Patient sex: M
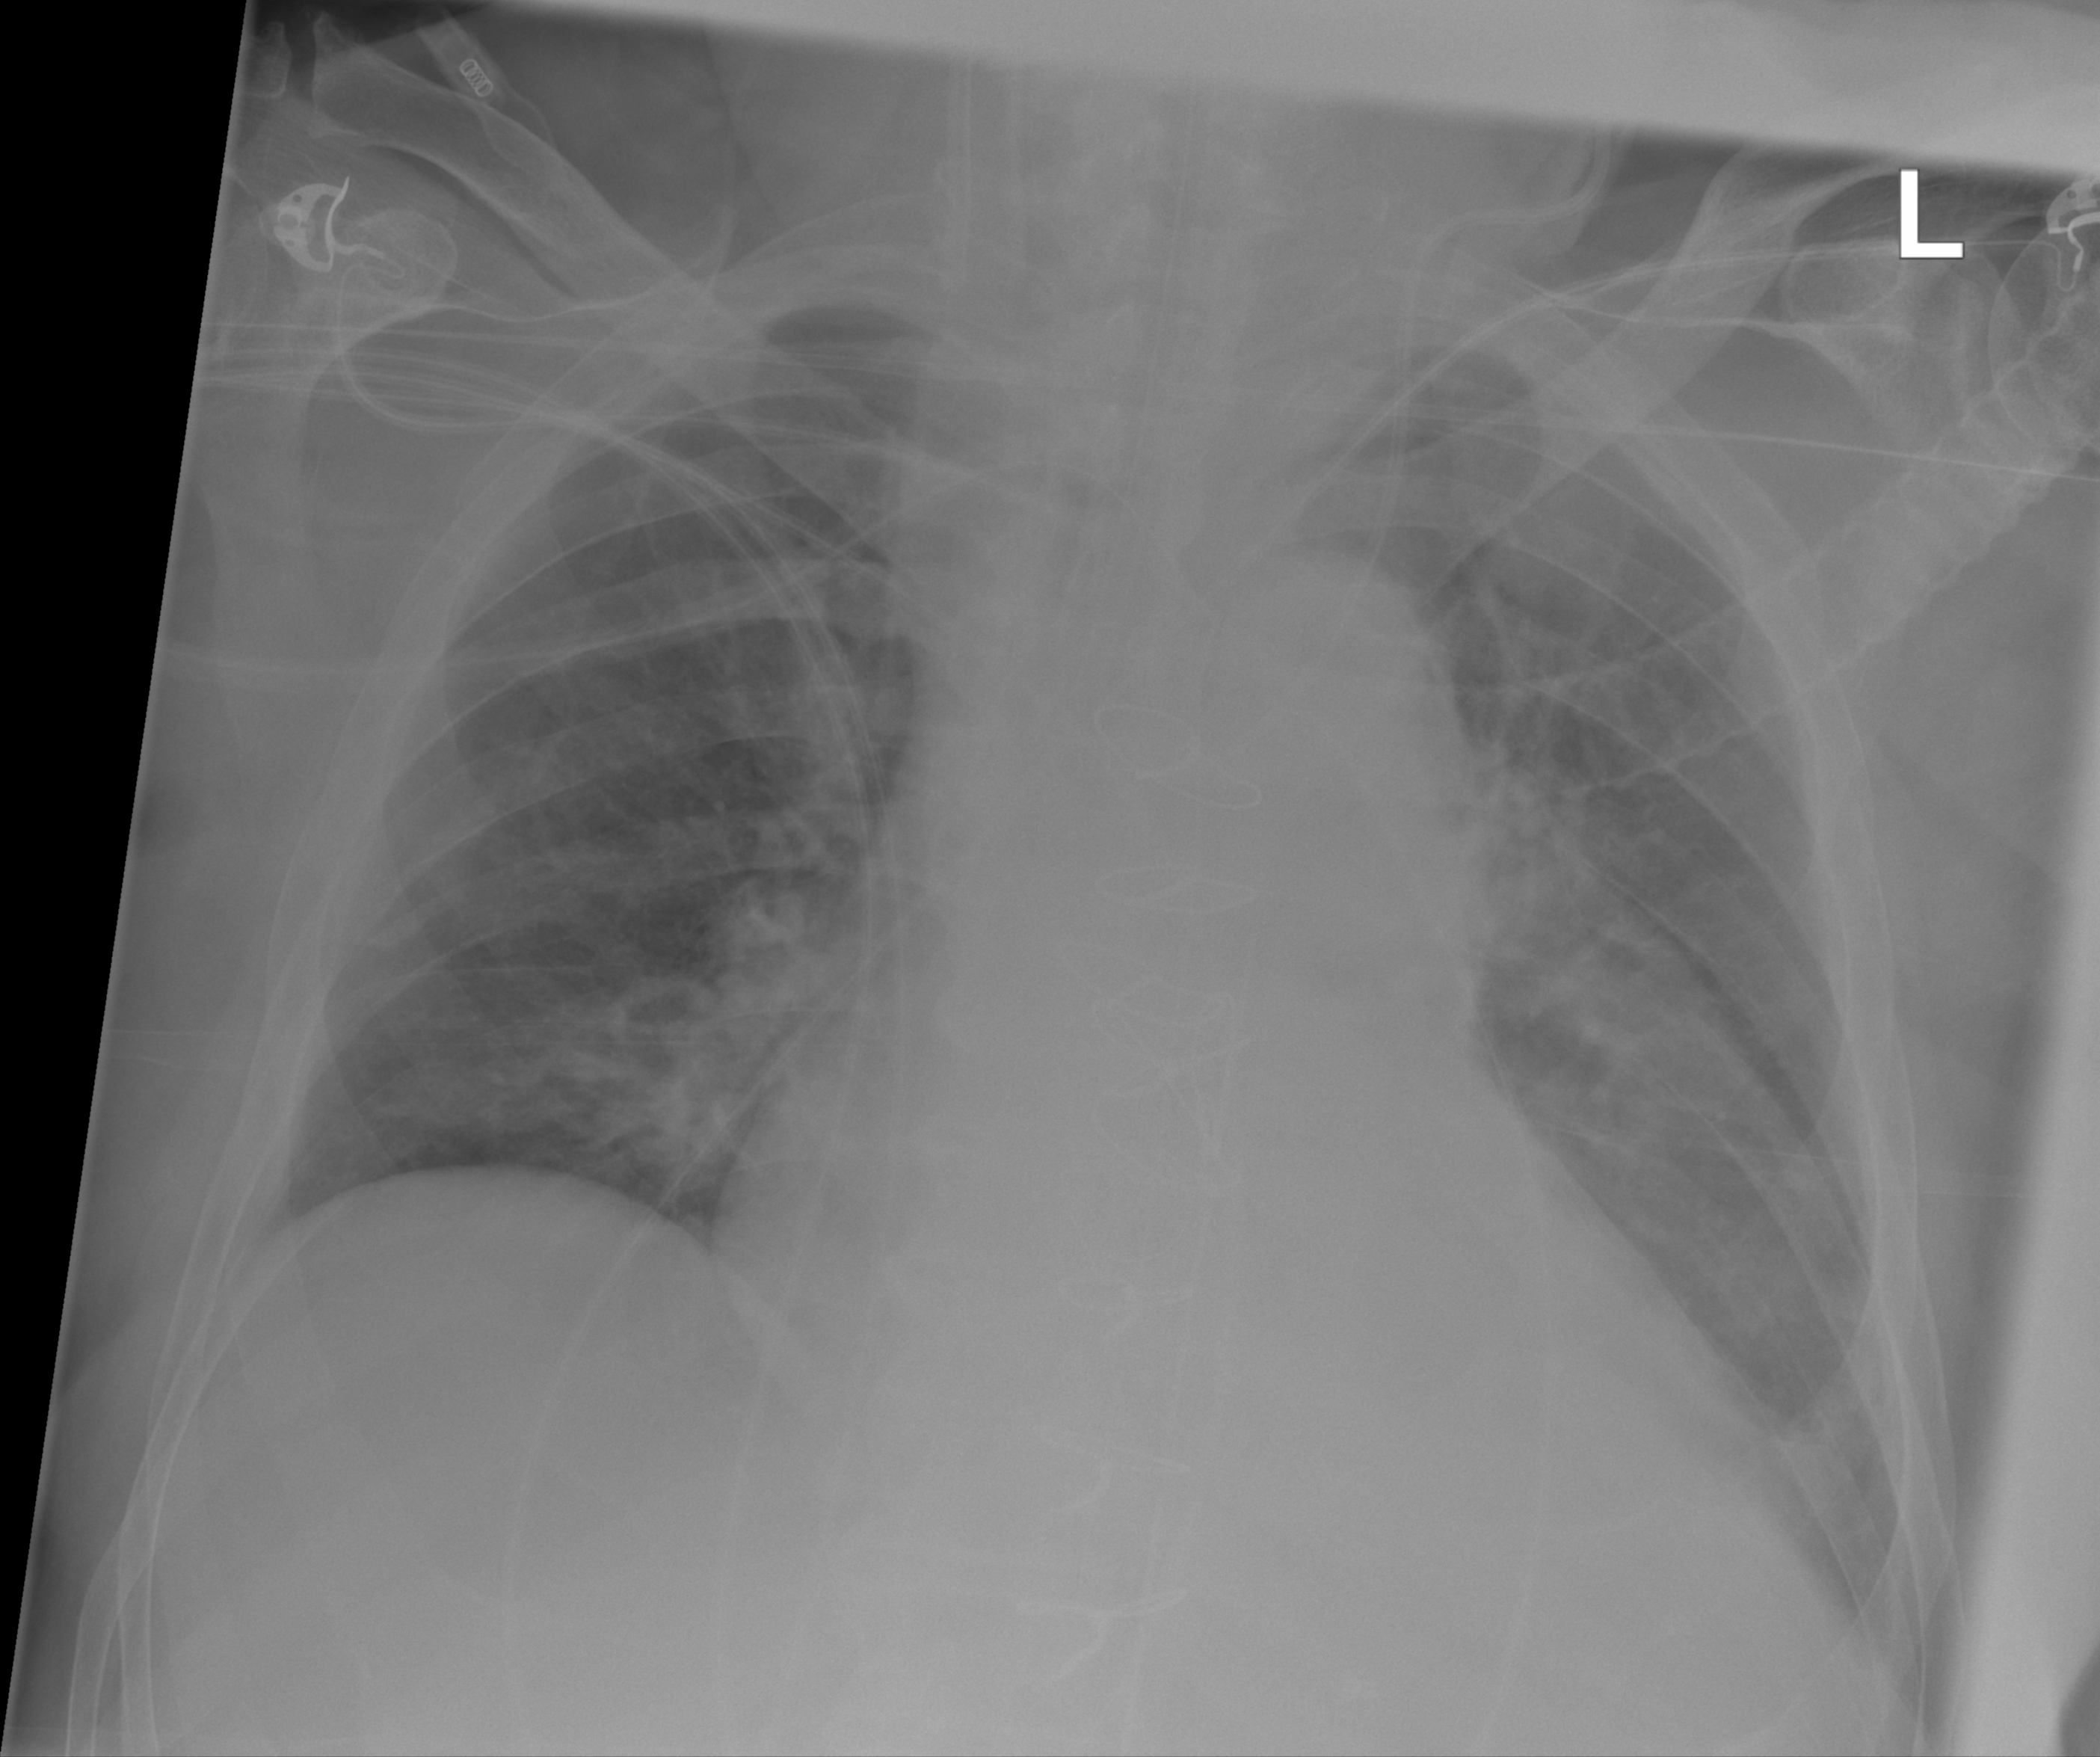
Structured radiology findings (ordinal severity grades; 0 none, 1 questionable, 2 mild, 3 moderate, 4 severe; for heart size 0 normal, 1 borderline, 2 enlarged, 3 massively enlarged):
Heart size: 2
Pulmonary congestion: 2
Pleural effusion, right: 0
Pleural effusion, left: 1
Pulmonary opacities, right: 0
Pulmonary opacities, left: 2
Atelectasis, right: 2
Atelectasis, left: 2